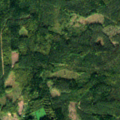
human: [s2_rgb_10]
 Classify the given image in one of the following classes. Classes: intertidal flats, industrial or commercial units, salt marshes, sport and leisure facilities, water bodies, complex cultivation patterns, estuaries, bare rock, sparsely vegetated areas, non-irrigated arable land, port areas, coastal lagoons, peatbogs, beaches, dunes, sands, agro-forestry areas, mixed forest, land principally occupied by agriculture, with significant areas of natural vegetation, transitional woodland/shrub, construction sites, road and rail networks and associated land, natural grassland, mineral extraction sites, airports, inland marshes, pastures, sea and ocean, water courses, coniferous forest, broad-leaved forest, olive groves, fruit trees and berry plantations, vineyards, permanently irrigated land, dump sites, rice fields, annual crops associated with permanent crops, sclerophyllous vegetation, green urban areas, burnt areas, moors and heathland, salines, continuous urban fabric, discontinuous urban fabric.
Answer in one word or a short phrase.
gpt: coniferous forest, mixed forest